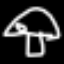
Label: mushroom